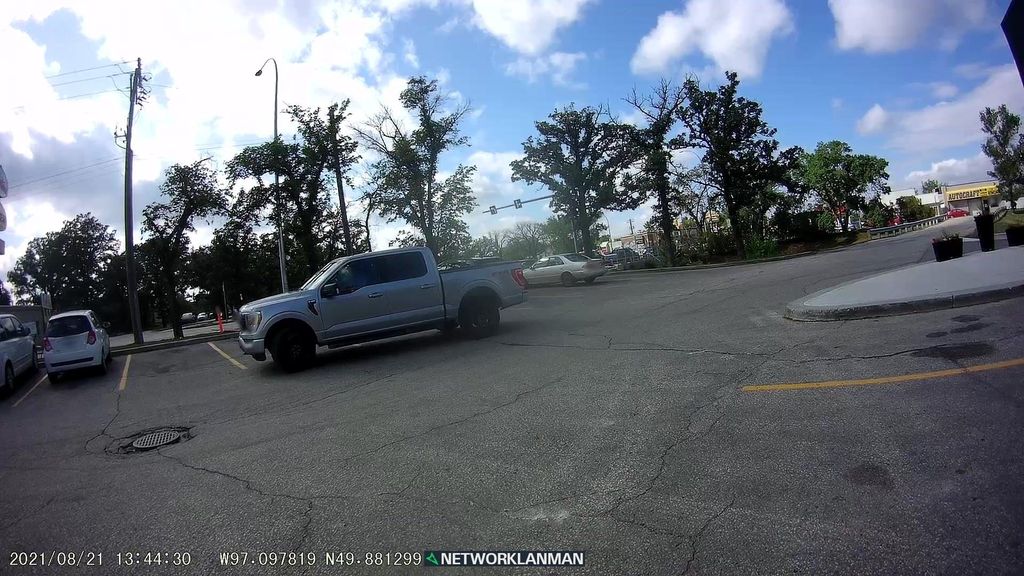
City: winnipeg